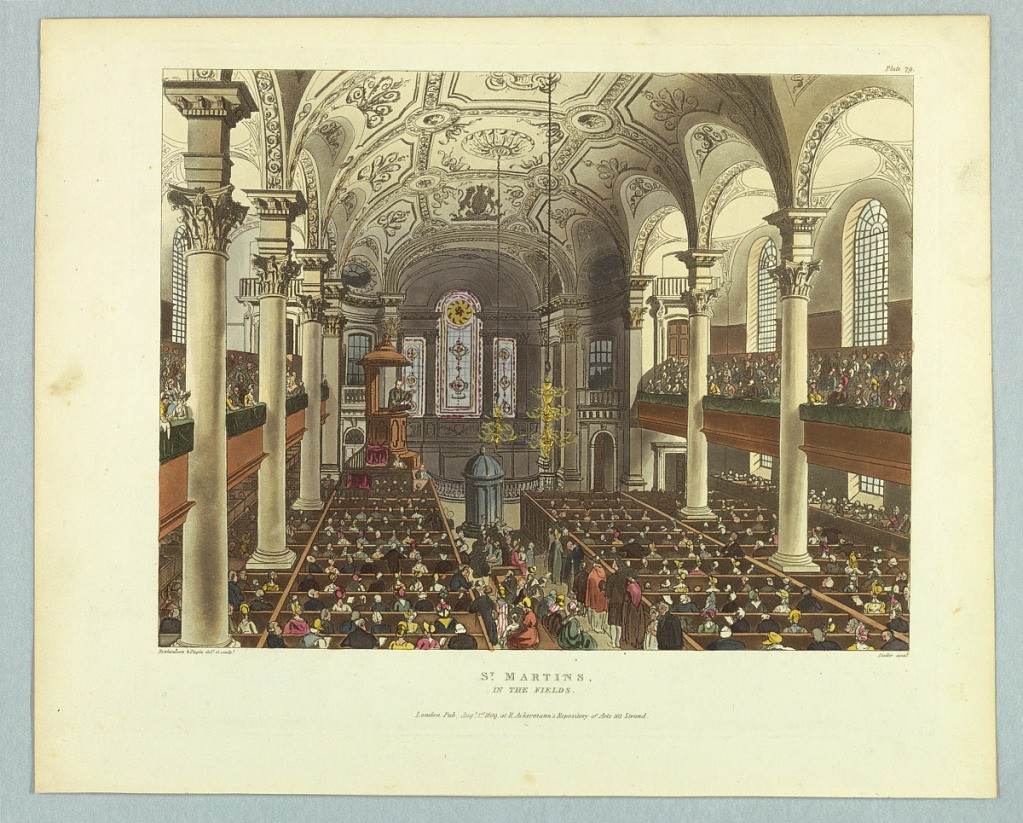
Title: St. Martins, in the Fields, from "Ackermann's Repository"
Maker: Thomas Rowlandson, British, 1756–1827
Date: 1809
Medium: Aquatint, brush and watercolor on paper
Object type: Print
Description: Pews and balconies filled. Pulpit at left center. Church interior viewed from the rear. Title, artists', and publisher's names below.